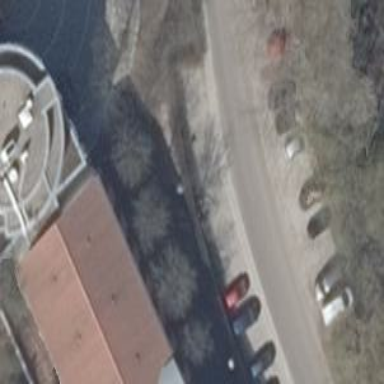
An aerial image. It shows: Parking area with surface.